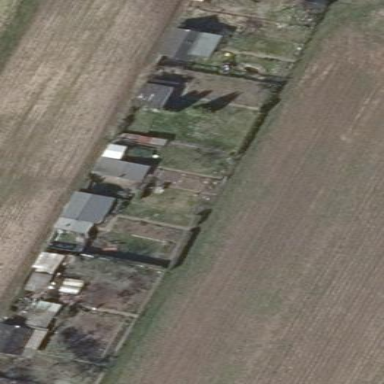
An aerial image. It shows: Area designated for allotments.